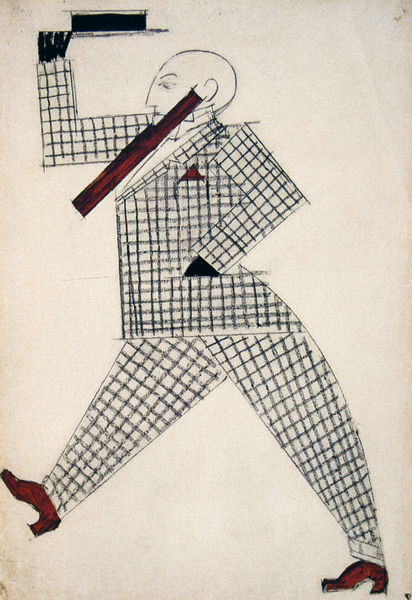
Titel: Kostümentwurf zu "Der Mann, der Donnerstag war" von Gilbert Chesterton
Künstler: Alexander Wesnin
Standort: Moskau
Institution: Staatliches Bachruschin-Museum
Schlagwörter: mann, hut, kariert, profil, schwarz, zeichnung, rot, karo, anzug, jacke, schuhe, krawatte, glatze, schritt, tasche, gehend, einstecktuch, gruss, grüssend, schrittstellung, eilend